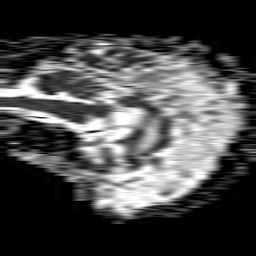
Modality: ADC
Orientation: sagittal
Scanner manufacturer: philips
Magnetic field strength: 1.5 T
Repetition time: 4.6 s
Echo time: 0.08941 s